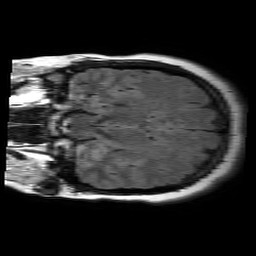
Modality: FLAIR
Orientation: coronal
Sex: female
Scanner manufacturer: philips
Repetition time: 11 s
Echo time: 0.125 s